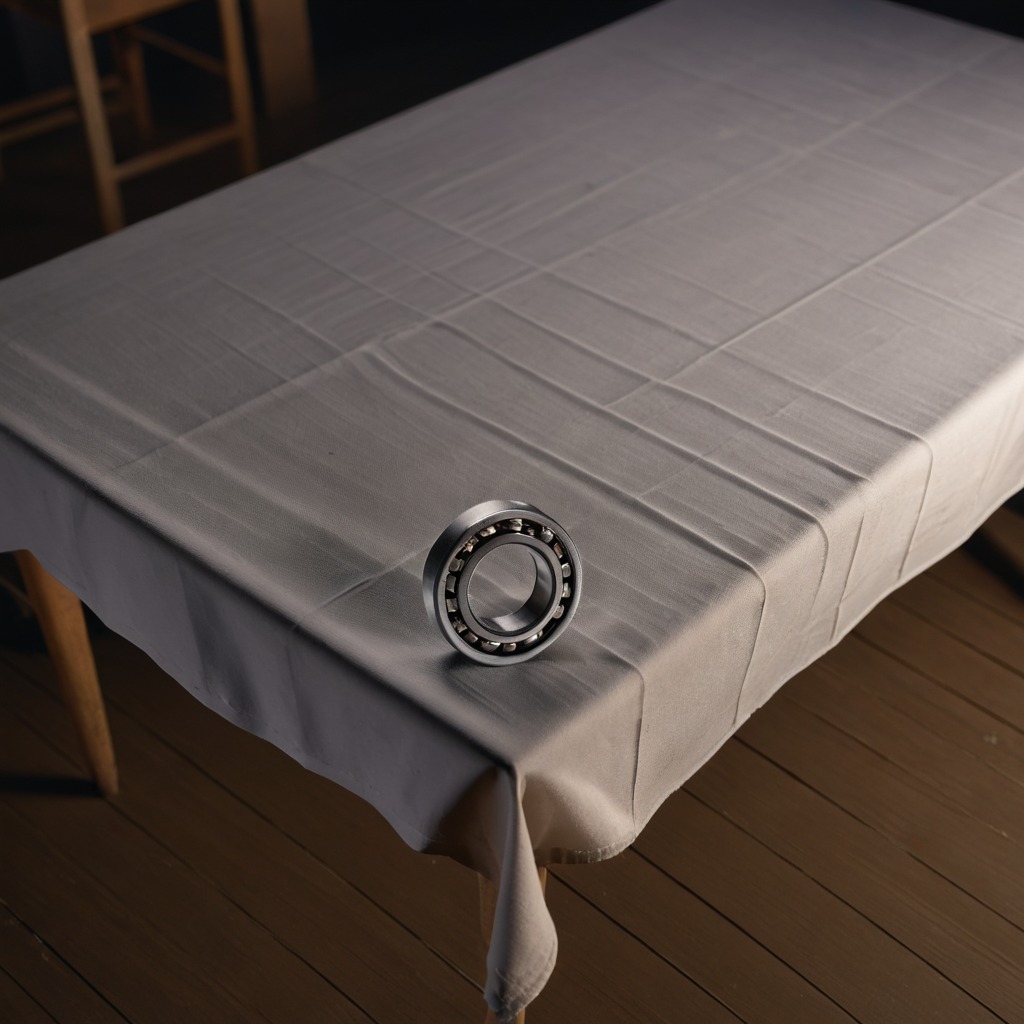
A metal ball bearing is lying on a wooden table inside a workshop at night.